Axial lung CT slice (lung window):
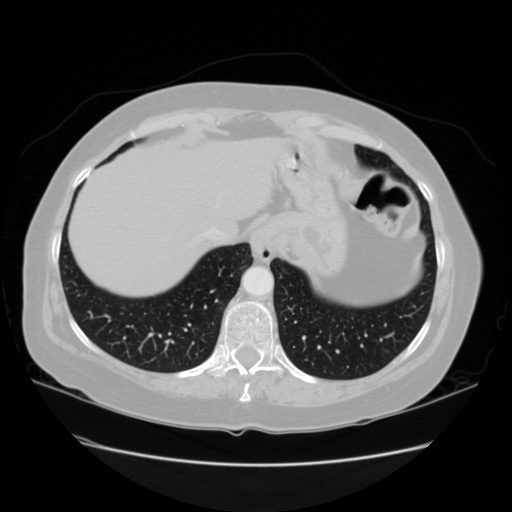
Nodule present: no